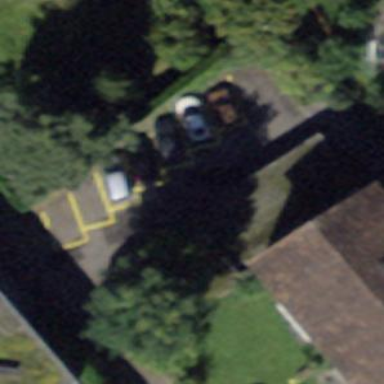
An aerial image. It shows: Group of garages.